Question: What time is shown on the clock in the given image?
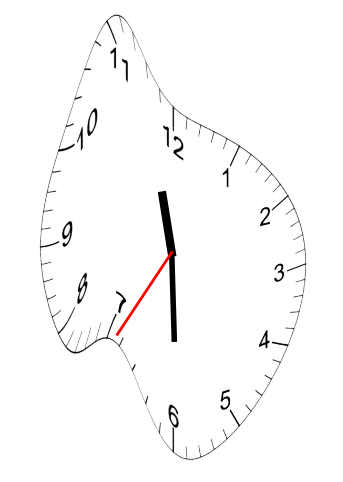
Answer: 11:29:35